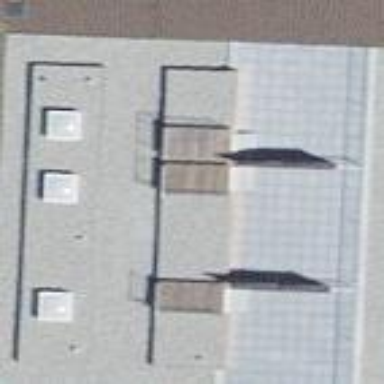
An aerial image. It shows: Building with flat roof.